Question: I have a Parsed Json string in which I would like to loop the values and insert them into my FMDB Sqlite database. I can only put one record at a time in the database. i want to put all my records in the sqlite database.
I know I have to make up some sort of loop for this.
I want to take the parsed json which has multiple values below and insert it into my column named unitofMeasure and Name.
So I want to create a loop to insert multiple id's and multiple names into the unitOfMeasureID column and Name column in my database.
Currently I can only insert i record at a time.
'''
UnitOfMeasureID To Use: 1
Name: kph
UnitOfMeasureID To Use: 2
Name: kpm
UnitOfMeasureID To Use: 3
Name: kpm
for (defineJsonDataLookUp in self.jsonLookup)
{
NSNumber* UnitOfMeasureID = [defineJsonDataLookUp objectForKey:@"unitOfMeasureID"];
NSLog(@"UnitOfMeasureID To Use: %@", UnitOfMeasureID);
NSNumber* Factor = [defineJsonDataLookUp objectForKey:@"Factor"];
NSLog(@"Factor To Use: %@", Factor);
NSArray* Name = [defineJsonDataLookUp objectForKey:@"Name"]; //for actual json response
NSLog(@"Name: %@", Name); //3
NSNumber* ParentID = [defineJsonDataLookUp objectForKey:@"ParentID"];
NSLog(@"ParentID: %@", ParentID);
}
if ([strResult isEqualToString:@"[]"])
{
UIAlertView *alert = [[UIAlertView alloc] initWithTitle:@"No Internet Connection!" message:@" Please connect to the Internet" delegate:self cancelButtonTitle:@"OK" otherButtonTitles:nil, nil];
[alert show];
return;
}
else
{
for (defineJsonDataLookUp in self.jsonLookup)
{
NSNumber* UnitOfMeasureID = [defineJsonDataLookUp objectForKey:@"unitOfMeasureID"];
NSLog(@"UnitOfMeasureID To Use: %@", UnitOfMeasureID);
NSNumber* Factor = [defineJsonDataLookUp objectForKey:@"Factor"];
NSLog(@"Factor To Use: %@", Factor);
NSArray* Name = [defineJsonDataLookUp objectForKey:@"Name"]; //for actual json response
NSLog(@"Name: %@", Name); //3
NSNumber* ParentID = [defineJsonDataLookUp objectForKey:@"ParentID"];
NSLog(@"ParentID: %@", ParentID);
FMDatabase *db = [FMDatabase databaseWithPath:[Utility getDatabasePath]];
[db open];
[db executeUpdate:[NSString stringWithFormat:@"delete from unitofmeasure"]];
[db executeUpdate:@"INSERT INTO unitofmeasure (unitOfMeasureID,Factor,Name,ParentID) VALUES (?,?,?,?)",UnitOfMeasureID,Factor,Name,ParentID];
// [db executeUpdate:@"INSERT INTO unitofmeasure (unitOfMeasureID,Name) VALUES (?,?);",
// [self.defineJsonDataLookUp objectForKey:@"unitOfMeasureID"],[self.defineJsonDataLookUp objectForKey:@"Name"], nil];
FMResultSet *results = [db executeQuery:@"select * from unitofmeasure"];
while([results next]) {
NSString *Name = [results stringForColumn:@"Name"];
NSInteger ParentID = [results intForColumn:@"ParentID"];
NSLog(@"UdadfdadfddfFuckingser: %@ - %d",Name, ParentID);
}
[db close];
}
HUD.customView = [[UIImageView alloc] initWithImage:[UIImage imageNamed:@"37x-Checkmark.png"]];
HUD.mode = MBProgressHUDModeCustomView;
[HUD hide:YES afterDelay:0];
}
}
'''
My SQlite Database looks like this and I want to insert all the records from my dictionary UnitOfMeasureID: 1, Name:kph, UnitOfMeasureID: 2, Name: kpm, UnitOfMeasureID: 3, Name: kpm

Regards
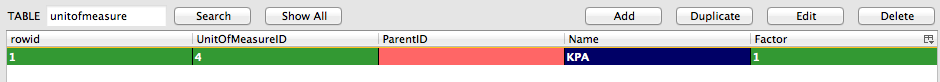
Answer: You don't give much to go on. What's the structure of the database? What are the primary keys? Which are unique keys? What does the JSON data look like? Is it valid? Are you trying to insert what you think you are?
But, as general advice, you're ignoring error return codes.
'''
[db executeUpdate:@"INSERT INTO unitofmeasure"];
'''
be:
'''
if(! [db executeUpdate:@"INSERT INTO unitofmeasure"]) {
// handle error
}
'''
From the <URL>:
> Executing updates returns a single value, a BOOL. A return value of
YES means the update was successfully executed, and a return value of
NO means that some error was encountered. You may invoke the
-lastErrorMessage and -lastErrorCode methods to retrieve more information
Finally, I assume this is a copy-and-paste error:
'''
[db executeUpdate:[NSString stringWithFormat:@"delete from unitofmeasure"]];
[db executeUpdate:@"INSERT INTO unitofmeasure
'''
The first line deletes all rows in the table. The second inserts a single row.